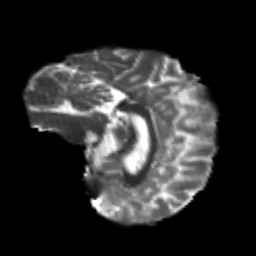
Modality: T2w
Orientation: sagittal
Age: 25
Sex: male
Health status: healthy
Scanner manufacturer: philips
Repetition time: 7.386 s
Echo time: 0.08599 s